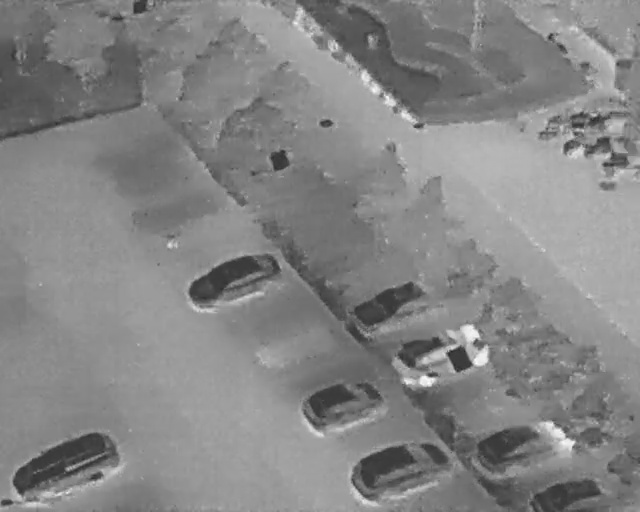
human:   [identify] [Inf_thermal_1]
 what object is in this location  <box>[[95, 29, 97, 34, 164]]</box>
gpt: <ref>1 medium bicycle at the right</ref>

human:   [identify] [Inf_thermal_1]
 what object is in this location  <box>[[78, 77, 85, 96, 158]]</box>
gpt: <ref>1 large car at the bottom right</ref>